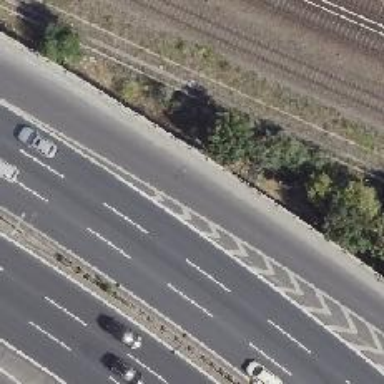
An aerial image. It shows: Motorway link.